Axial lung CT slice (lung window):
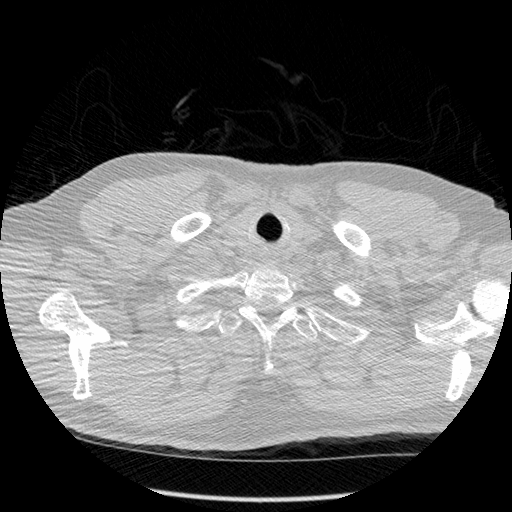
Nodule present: no